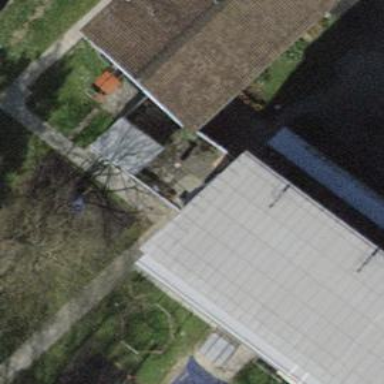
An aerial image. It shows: View of roof of building.